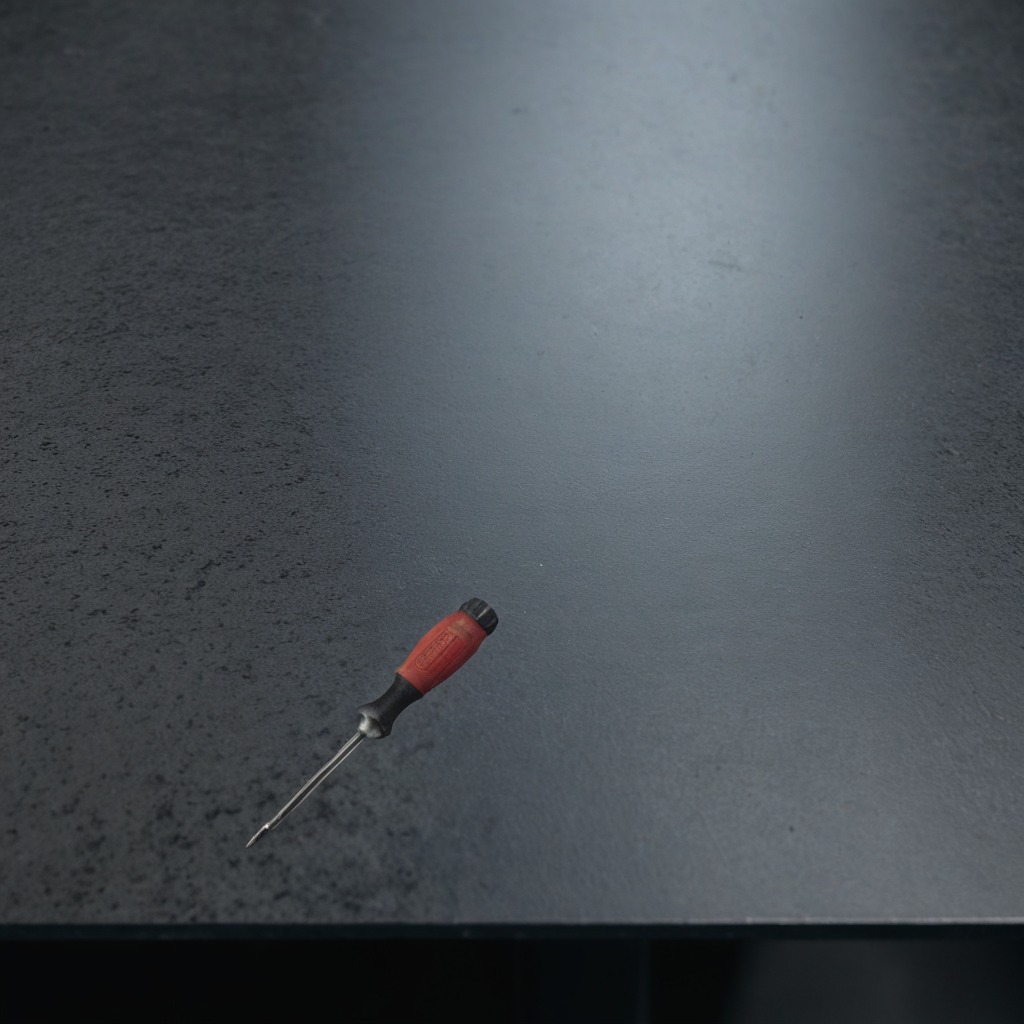
A screwdriver lies on a clean granite table inside a workshop at night.